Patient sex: M
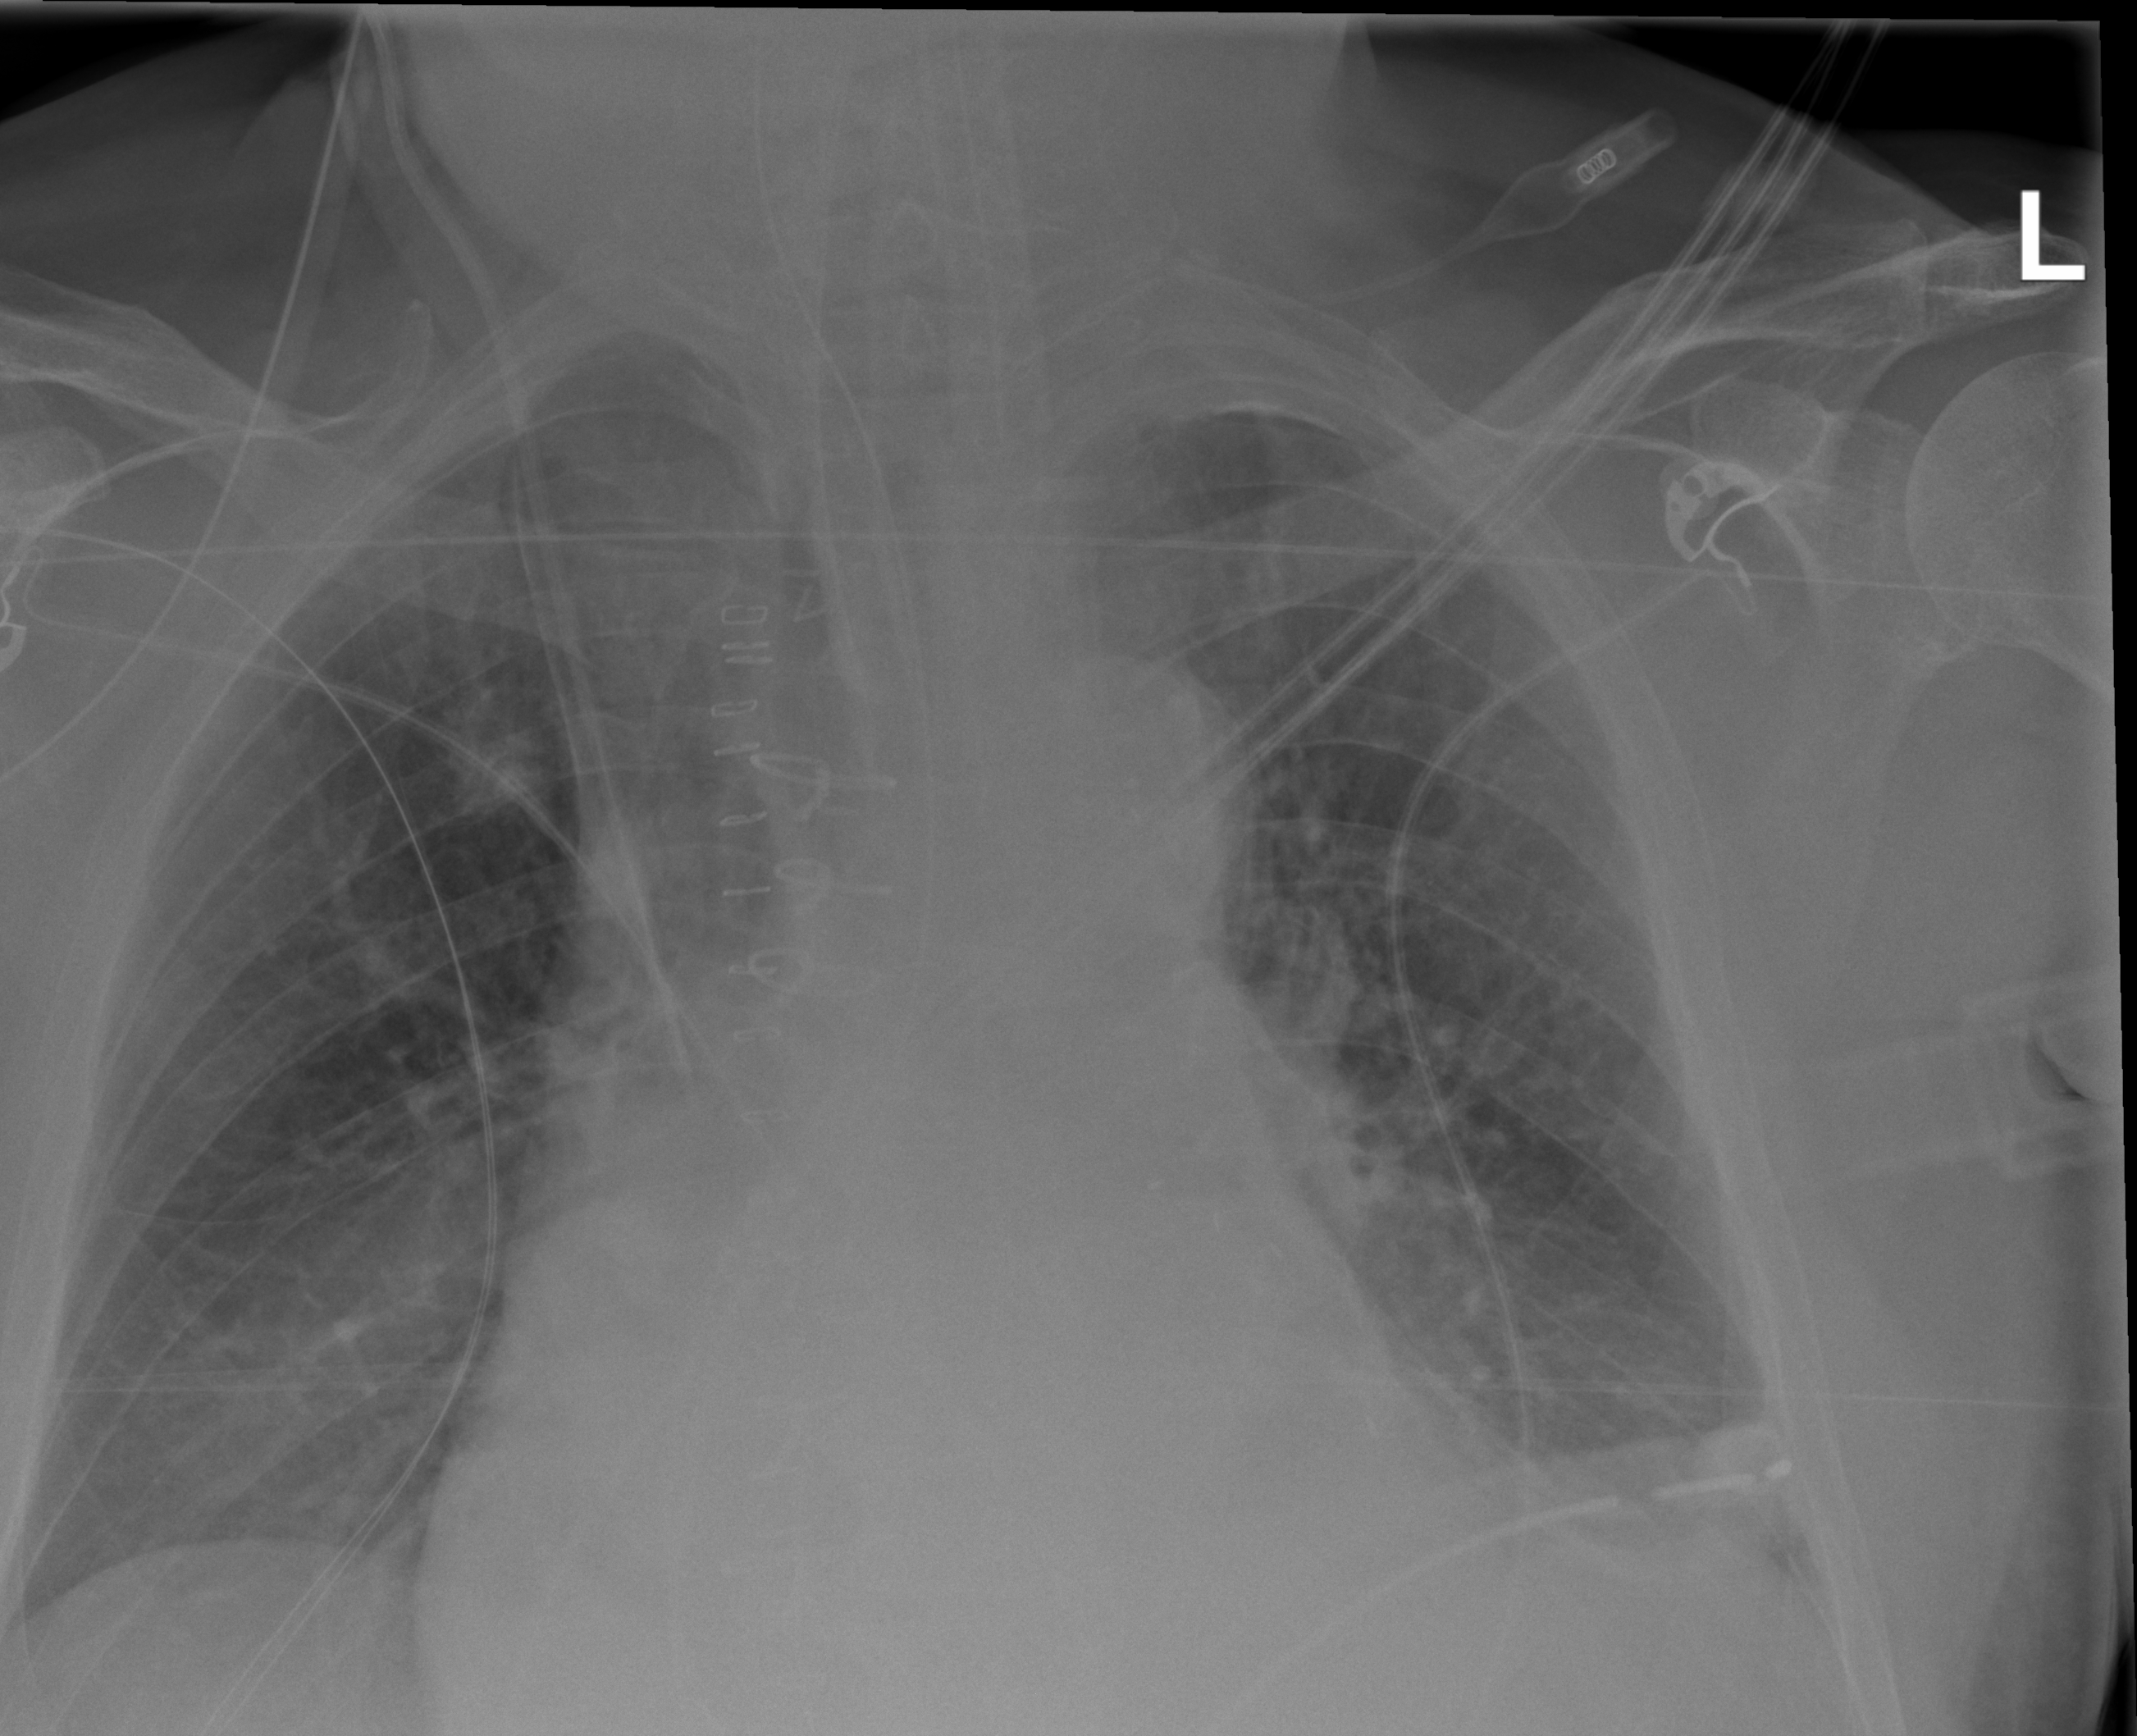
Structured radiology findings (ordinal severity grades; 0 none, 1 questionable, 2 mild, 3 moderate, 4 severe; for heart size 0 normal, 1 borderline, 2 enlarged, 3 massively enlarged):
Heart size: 2
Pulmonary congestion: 0
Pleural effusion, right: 0
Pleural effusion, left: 0
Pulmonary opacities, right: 0
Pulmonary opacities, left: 0
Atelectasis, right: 2
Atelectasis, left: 2